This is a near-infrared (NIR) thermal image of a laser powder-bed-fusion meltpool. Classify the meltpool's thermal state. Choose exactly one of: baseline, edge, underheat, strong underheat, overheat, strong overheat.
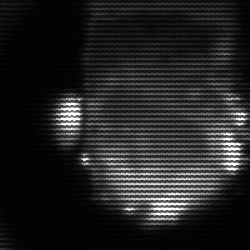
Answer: baseline